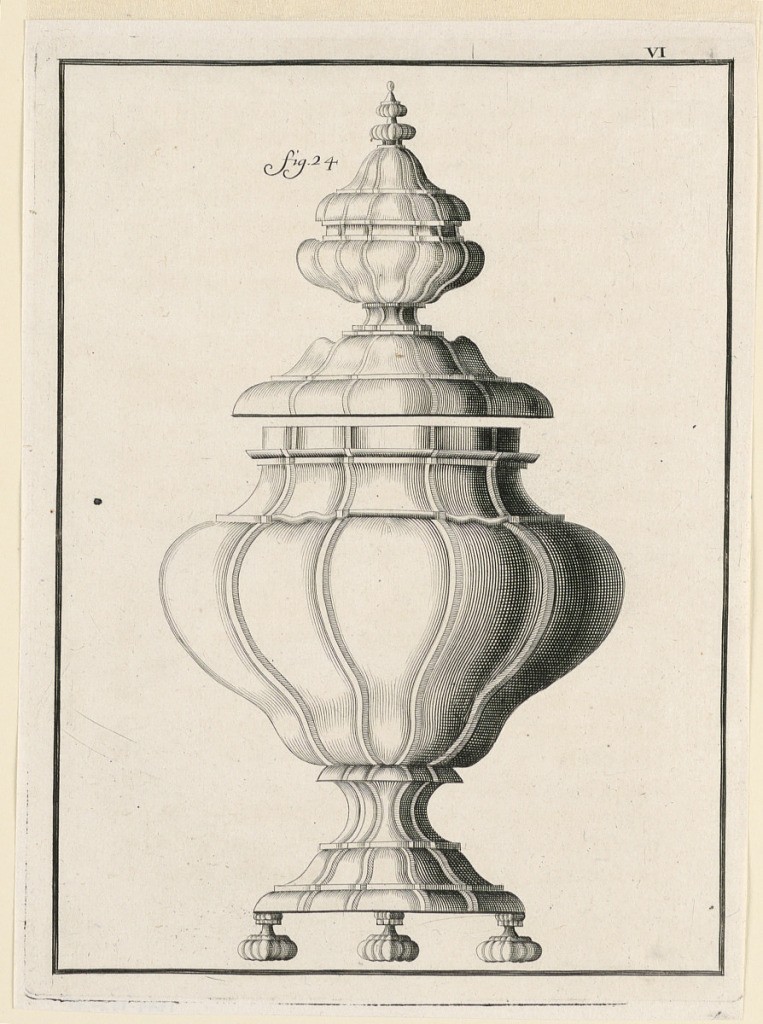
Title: Plate 6, from Recueil d'ouvrages curieux de mathématique et de mécanique, ou description du cabinet de Monsieur Grollier de Servière
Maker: Etienne Joseph Daudet, French, 1672 - 1730
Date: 1732
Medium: Engraving on paper
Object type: Print
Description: A design for an urn, probably to be carried out in metal or ivory. The design is in ridges running vertically the height of the urn. The urn has three small legs at the base. Purpose unknown.